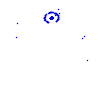
Particle: kaon